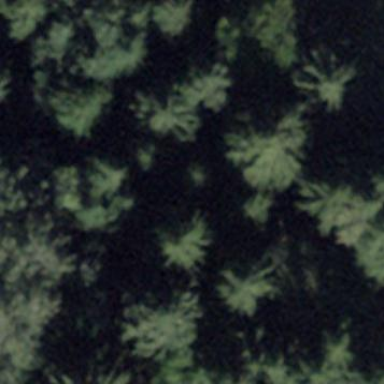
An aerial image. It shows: Forest area.